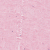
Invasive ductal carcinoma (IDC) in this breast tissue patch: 0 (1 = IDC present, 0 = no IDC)